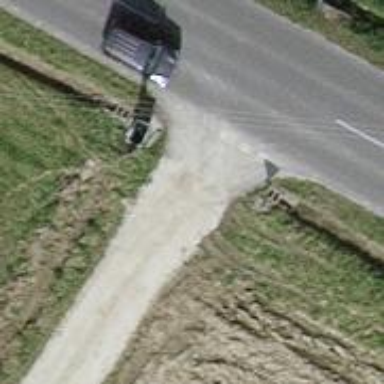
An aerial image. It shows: Road with "give way" sign.